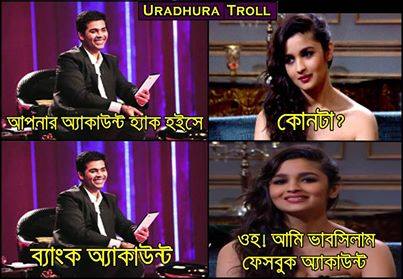
Caption: আপনার অ্যাকাউন্ট হ্যাক হইসে কোনটা?  ব্যাংক অ্যাকাউন্ট ওহ! আমি ভাবসিলাম ফেসবুক অ্যাকাউন্ট
Label: non-hate